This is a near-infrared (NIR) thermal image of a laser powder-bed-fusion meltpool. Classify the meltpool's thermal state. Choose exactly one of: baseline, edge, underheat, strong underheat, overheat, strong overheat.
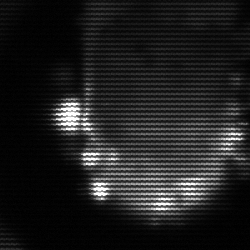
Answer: baseline